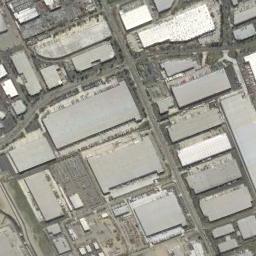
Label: industrial_area